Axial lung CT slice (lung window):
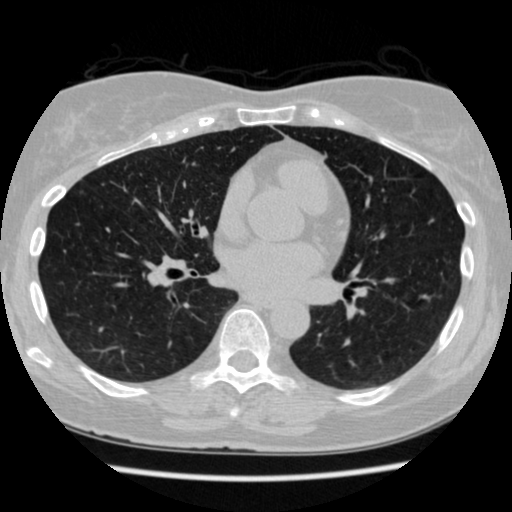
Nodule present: no